【题型】填空题　【知识点】函数　【难度】easy
函数 $f(x) = A\sin(\omega x + \varphi) \left(A > 0, \omega > 0, |\varphi| < \frac{\pi}{2}\right)$ 的部分图象如图所示，则 $f(x) =$ \underline{\qquad\qquad}.

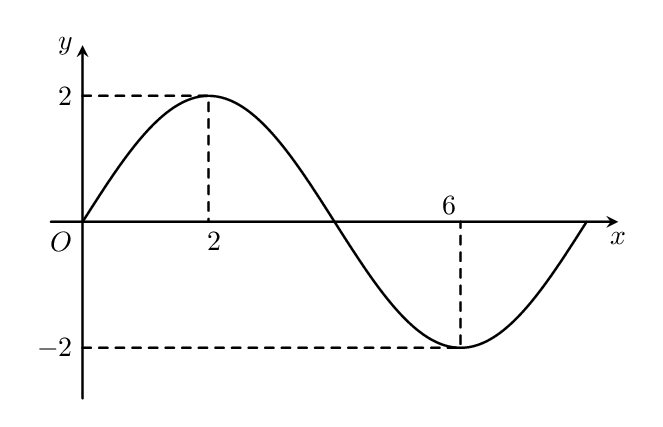
【解答】
【答案】 $2\sin\left(\frac{\pi}{4}x\right)$

【分析】 由题可得 $A=2$，再求出 $\omega = \frac{\pi}{4}$，再结合 $f(2)=2$，从而可求解.

【详解】 由题中图象可得 $A=2$，周期 $T = 2 \times (6 - 2) = 8$，则 $\omega = \frac{2\pi}{T} = \frac{2\pi}{8} = \frac{\pi}{4}$，

又 $f(2)=2$，则 $2\sin\left(\frac{\pi}{4} \times 2 + \varphi\right) = 2$，所以 $\frac{\pi}{2} + \varphi = \frac{\pi}{2} + 2k\pi, \ k \in \mathbf{Z}$，

又因为 $|\varphi| < \frac{\pi}{2}$，所以可得 $\varphi = 0$，则 $f(x) = 2\sin\left(\frac{\pi}{4}x\right)$.

故答案为：$2\sin\left(\frac{\pi}{4}x\right)$.